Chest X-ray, PA view. Patient: 29 years old, sex F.
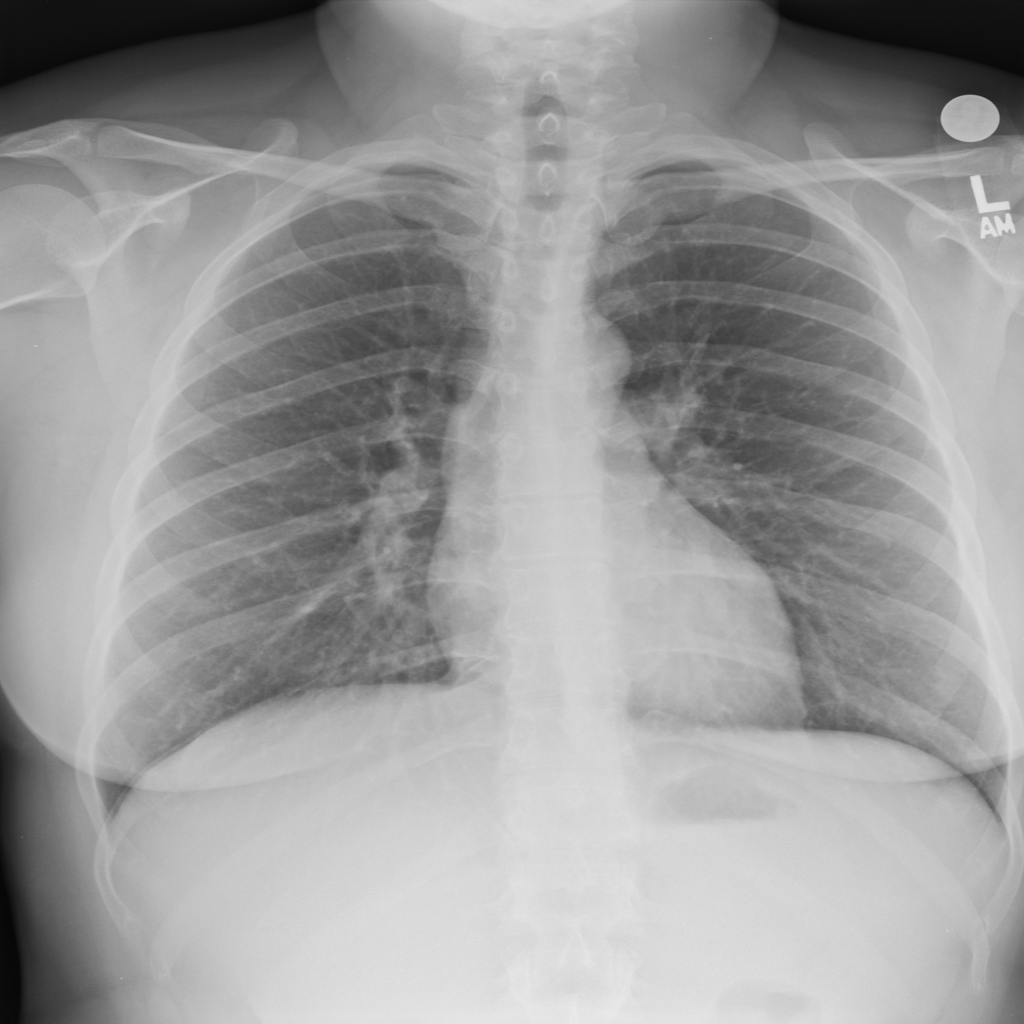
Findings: No Finding